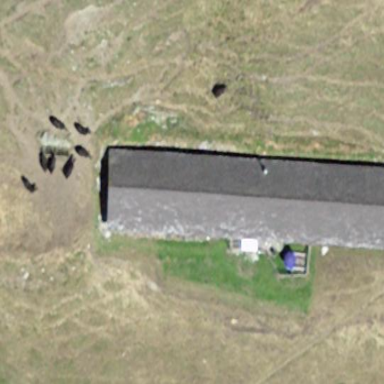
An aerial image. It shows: Stable building.